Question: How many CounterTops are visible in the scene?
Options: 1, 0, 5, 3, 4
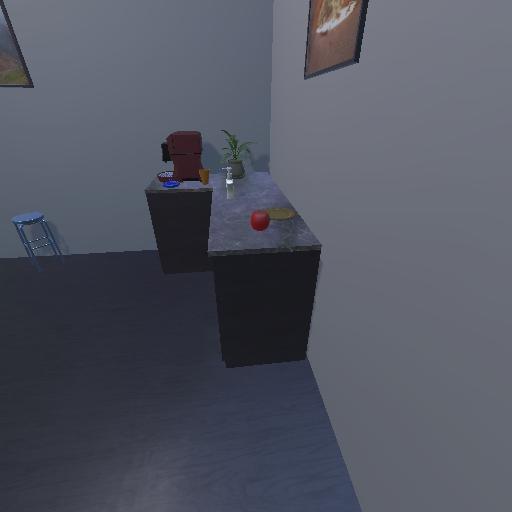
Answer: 1